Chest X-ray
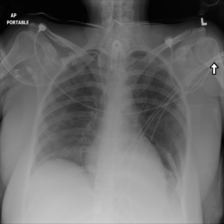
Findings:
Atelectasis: positive
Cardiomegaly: negative
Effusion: negative
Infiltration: negative
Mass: negative
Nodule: negative
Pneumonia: negative
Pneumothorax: negative
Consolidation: negative
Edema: negative
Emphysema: negative
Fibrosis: negative
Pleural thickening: negative
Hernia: negative